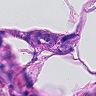
Metastatic tissue present: yes